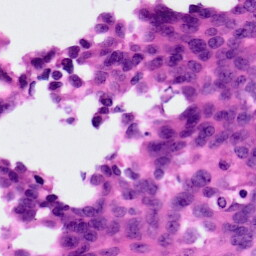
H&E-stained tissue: Ovarian